Question: I am using charts generated by ggplot2 as image inputs for a knitr document. I wish to extend the background color beyond the axes/plot area and legend, as seen in the LaTeX chart on the right hand side (linked)

data example from <URL>
'''
require(ggplot2)
require(reshape2)
require(quantmod)
require(PerformanceAnalytics)
require(grid)
require(scales)
data(edhec)
origin = 0
#get 12 month rolling return of edhec indexes
roc <- as.xts(apply(cumprod(edhec+1),MARGIN=2,ROC,n=12,type="discrete"),order.by=index(edhec))
roc<-roc[complete.cases(roc),]
roc.df <- as.data.frame(cbind(index(roc),coredata(roc)))[c(1:20),c(1,8,9,10)]
colnames(roc.df)<-gsub(" |\/","",colnames(roc.df))
roc.melt <- melt(roc.df,id.vars=1)
roc.melt[,1] <- as.Date(roc.melt[,1])
roc.df[,1] <- as.Date(roc.df[,1])
names(roc.melt)[1]<-"date"
names(roc.df)[1]<-"date"
Rbgcol<-"#E7EAEC"
ggplot(roc.melt,aes(x=date,y=value,color=variable))+geom_line() + scale_y_continuous(limits = c(-0.1,0.3)) + labs(title="R Plot")+
theme(
axis.title.x=element_blank(),
axis.title.y=element_blank(),
legend.position="bottom",
legend.title=element_blank(),
legend.background= element_rect(fill=Rbgcol, colour=NA),
legend.key = element_rect(colour = NA, col = alpha(Rbgcol,0.1), size = .3, fill = alpha(Rbgcol,0.1)),
panel.grid.minor.x = element_blank(),
panel.grid.major.x = element_blank(),
panel.grid.minor.y = element_blank(),
axis.ticks = element_blank(),
panel.margin = unit(0,"null"),
plot.margin = rep(unit(0,"null"),4)
)
'''
Any pointers would greatly help,thanks.
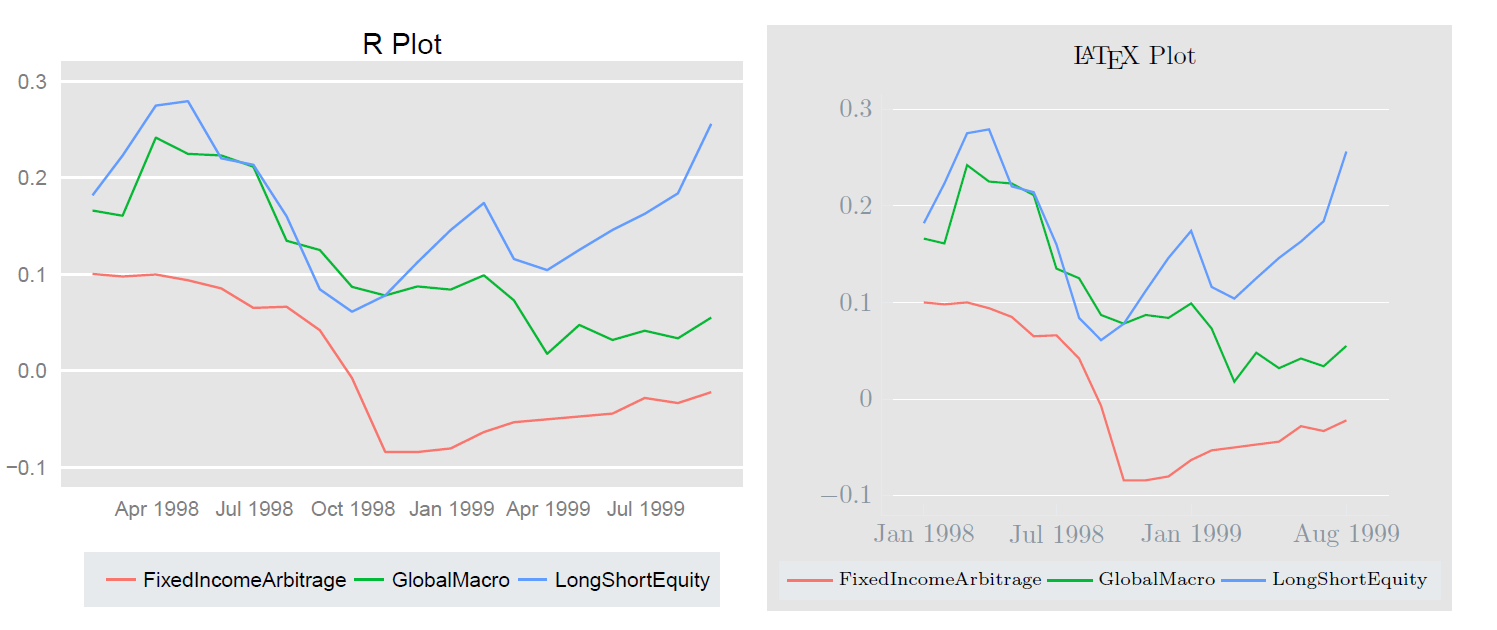
Answer: You can use argument 'plot.background=' inside 'theme()' to set color for plot background.
'''
+theme(plot.background=element_rect(fill="grey90"))
'''